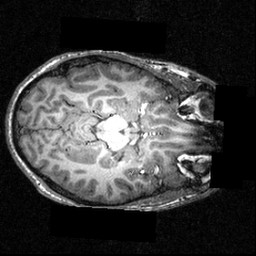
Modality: T1w
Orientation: axial
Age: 21
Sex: male
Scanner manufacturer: siemens
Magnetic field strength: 3.951 T
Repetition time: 1.5 s
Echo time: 0.00335 s